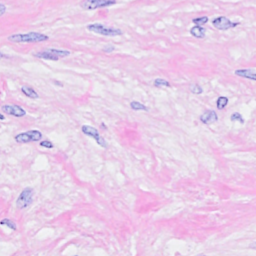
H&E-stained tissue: Breast